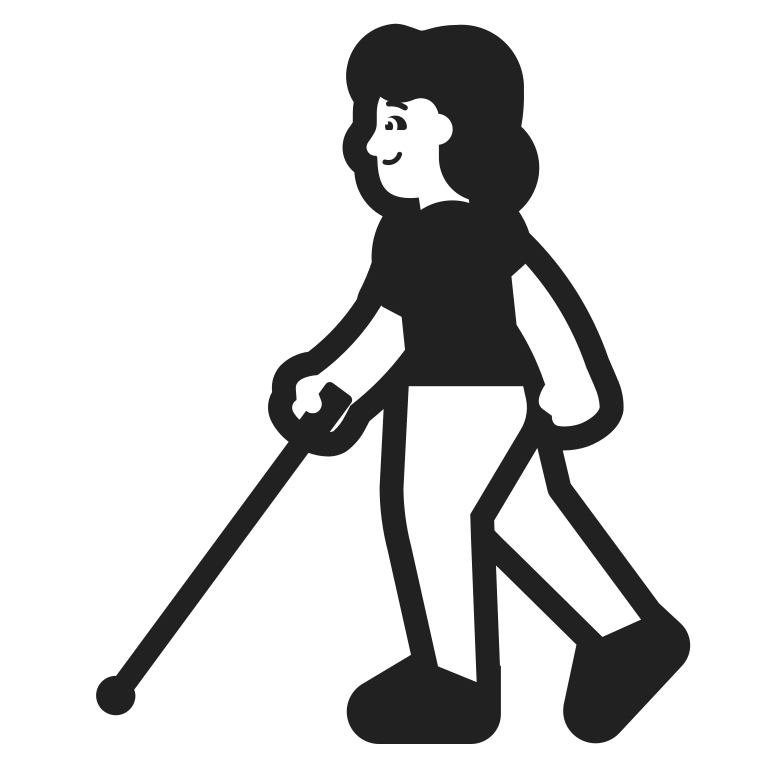
woman with white cane high contrast default